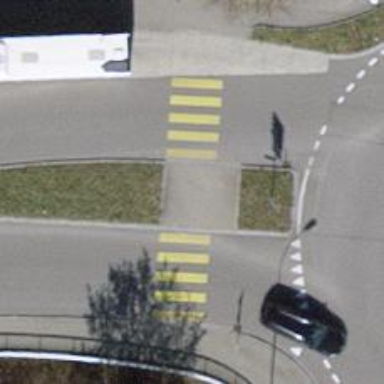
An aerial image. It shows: Uncontrolled zebra crossing with central island.